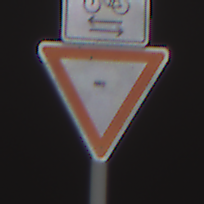
Verkehrszeichen: VorfahrtGewaehren
Zusatzzeichen oben: RichtungsangabeDurchPfeile9
Umgebung: Outdoor, Urban
Tageszeit: SunriseSunset
Wetter: PartlyCloudy
Licht: Natural
Jahreszeit: NotSpecified
Kontrast: LowContrast